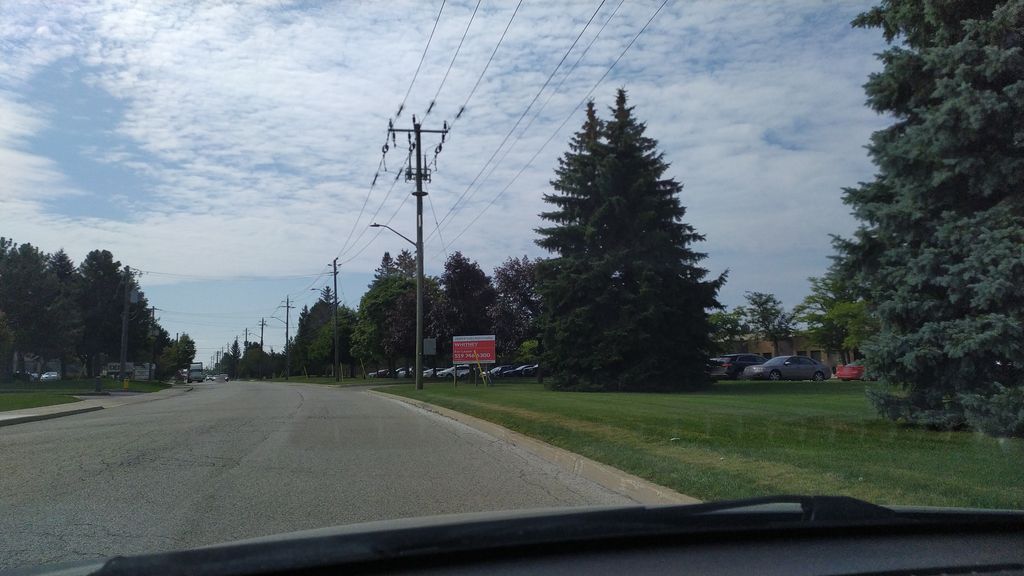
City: kitchener-waterloo